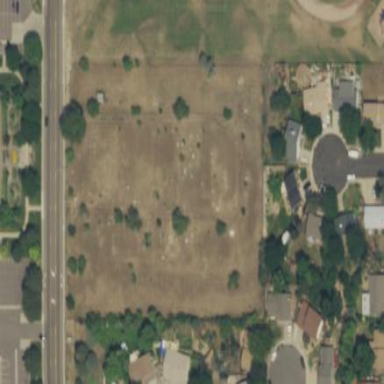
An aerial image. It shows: Cemetery.